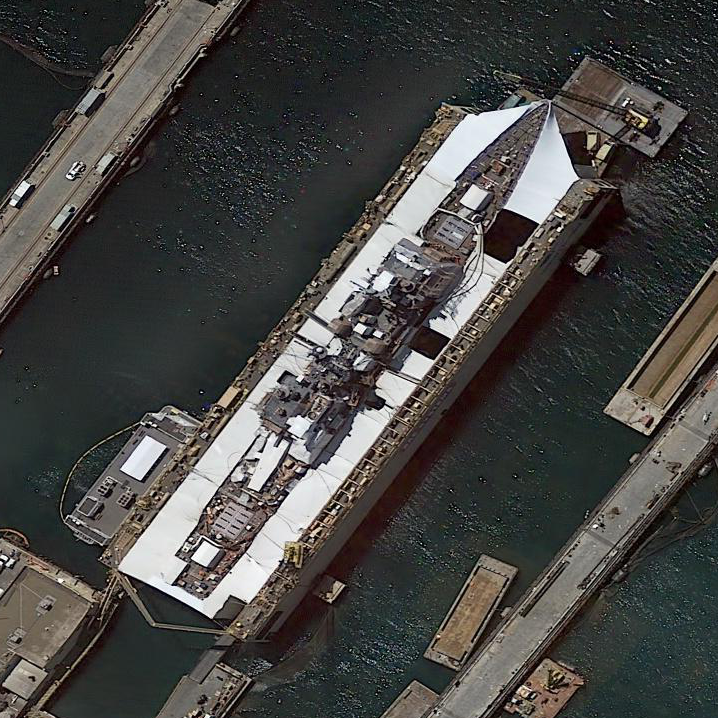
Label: cruiser